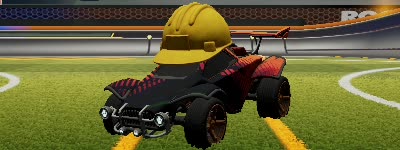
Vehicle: octane